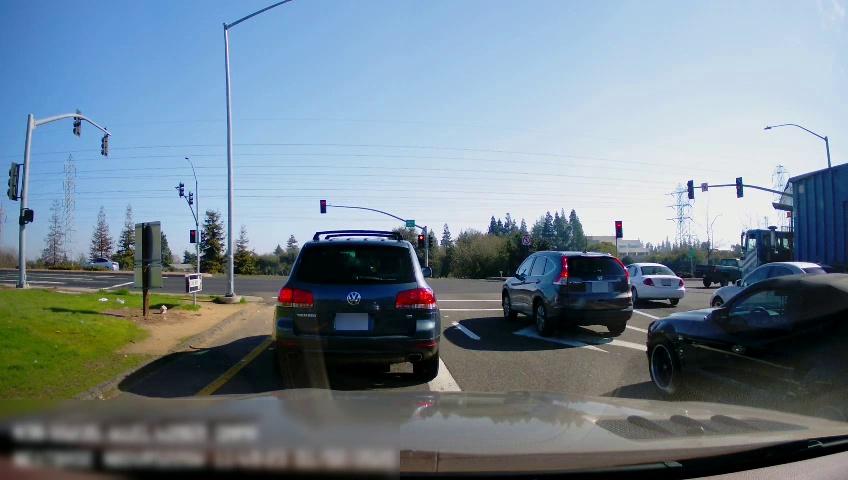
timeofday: Day
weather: Sunny
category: Drivable Space
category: Vehicles | Car
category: Vehicles | Truck
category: Vehicles | Car
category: Vehicles | Car
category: Vehicles | SUV
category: Vehicles | SUV
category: Vehicles | Truck
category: Vehicles | Car
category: Lanes | Current Lane
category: Lanes | Current Lane
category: Lanes | Alternate Lane
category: Lanes | Alternate Lane
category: Traffic | Lights
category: Traffic | Lights
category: Traffic | Lights
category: Traffic | Lights
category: Traffic | Lights
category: Traffic | Lights
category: Traffic | Lights
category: Traffic | Lights
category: Traffic | Lights
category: Traffic | Lights
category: Traffic | Signs
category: Traffic | Lights
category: Traffic | Lights
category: Traffic | Lights